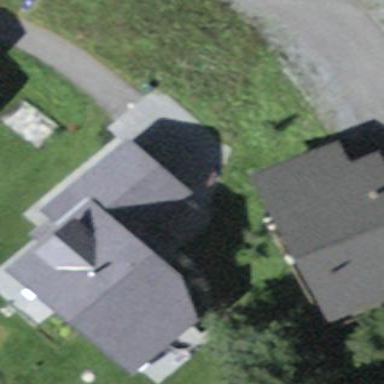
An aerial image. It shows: Building with tiled roof.